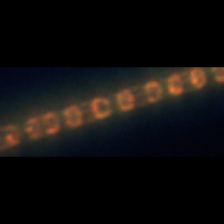
Taxon: Skeletonema
Group: Diatoms